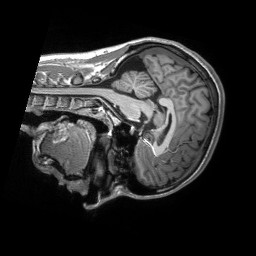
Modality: T1w
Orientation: sagittal
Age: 18
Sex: male
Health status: healthy
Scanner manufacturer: siemens
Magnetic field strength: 3 T
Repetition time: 2.53 s
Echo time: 0.00219 s